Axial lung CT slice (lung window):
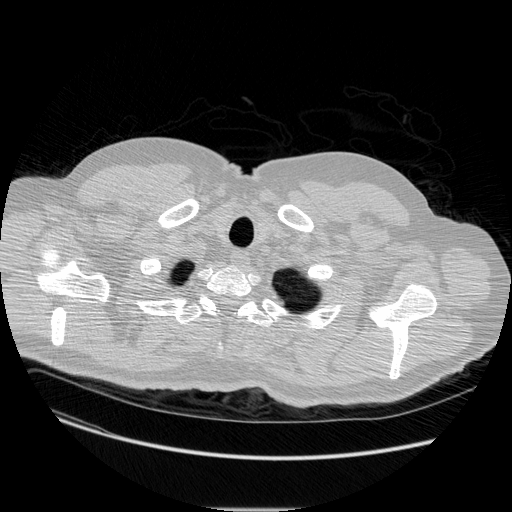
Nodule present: no